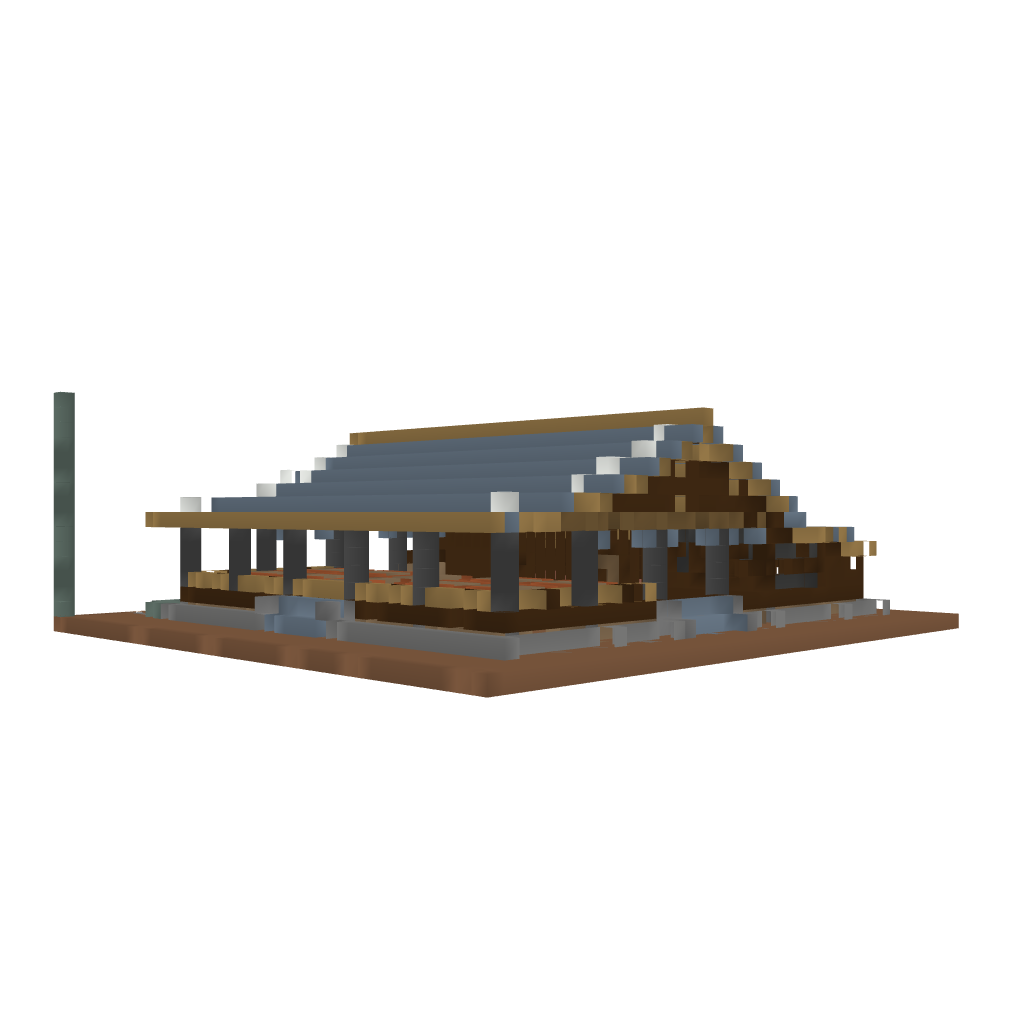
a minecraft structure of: nobebosco dining hall